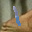
Label: 1